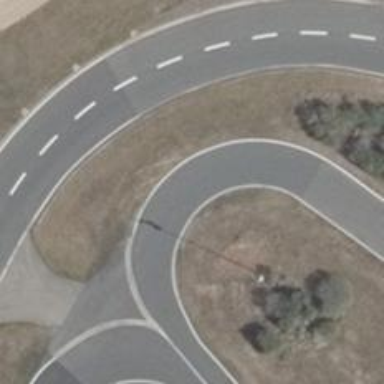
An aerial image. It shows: Raceway road.